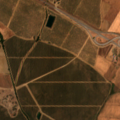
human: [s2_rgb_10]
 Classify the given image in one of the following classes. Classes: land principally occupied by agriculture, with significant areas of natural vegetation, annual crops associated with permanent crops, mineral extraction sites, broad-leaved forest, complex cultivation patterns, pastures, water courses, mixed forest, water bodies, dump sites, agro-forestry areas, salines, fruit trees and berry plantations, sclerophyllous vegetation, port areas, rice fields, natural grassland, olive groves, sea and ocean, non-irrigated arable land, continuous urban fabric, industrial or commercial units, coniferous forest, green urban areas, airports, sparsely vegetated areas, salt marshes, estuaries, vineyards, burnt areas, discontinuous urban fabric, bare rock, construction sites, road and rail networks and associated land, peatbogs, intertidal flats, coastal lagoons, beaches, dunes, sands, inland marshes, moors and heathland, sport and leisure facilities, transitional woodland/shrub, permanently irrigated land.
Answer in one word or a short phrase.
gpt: non-irrigated arable land, permanently irrigated land, olive groves, natural grassland